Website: bh-photo
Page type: payment
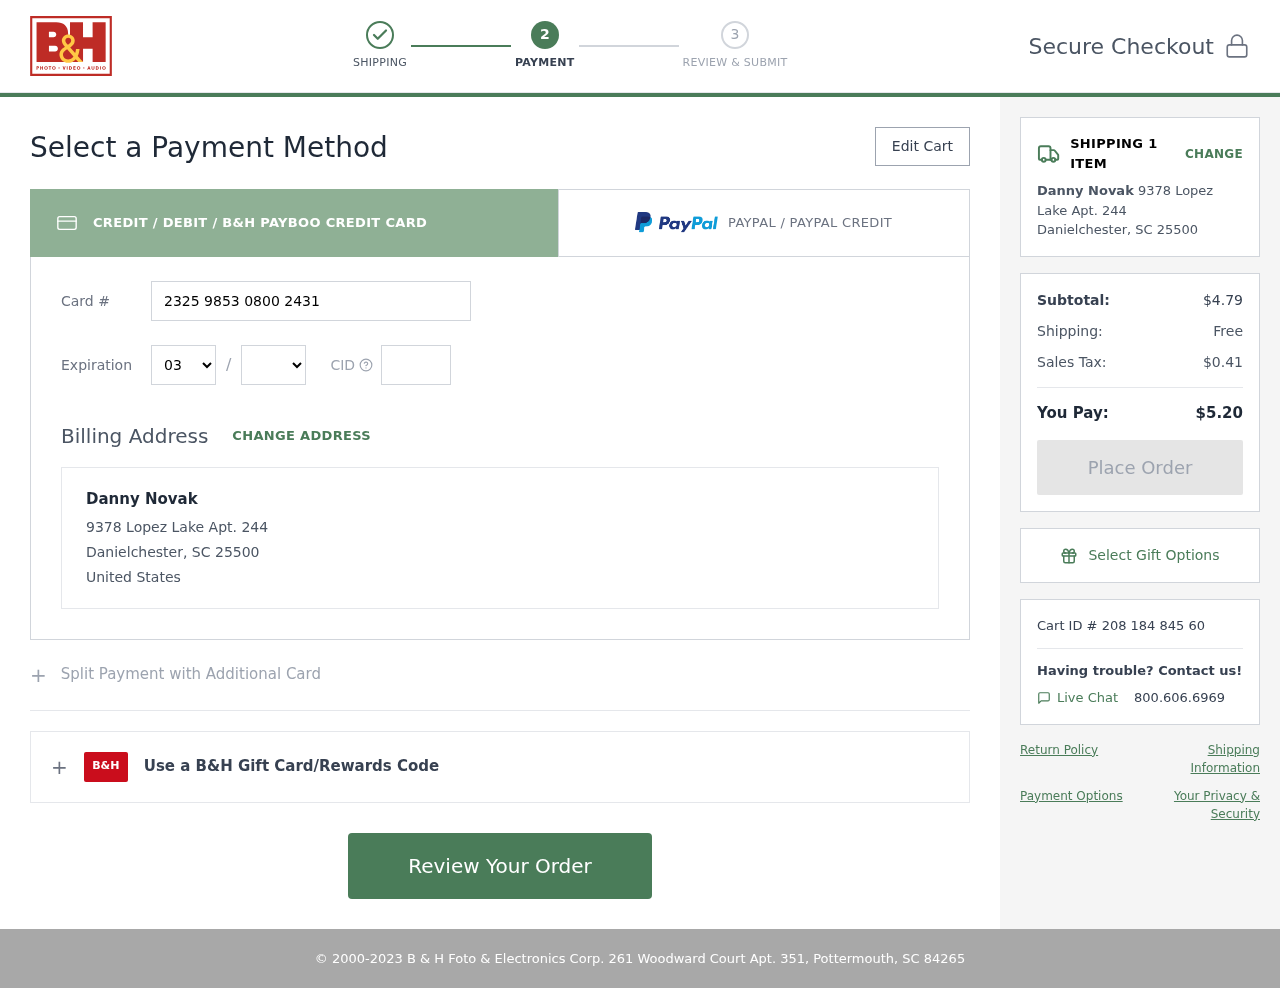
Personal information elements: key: PII_CARD_CVV
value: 597
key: PII_CARD_EXPIRY_MONTH
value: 03
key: PII_CARD_EXPIRY_YEAR
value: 27
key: PII_CARD_NUMBER
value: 2325 9853 0800 2431
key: PII_CITY_STATE_ZIP
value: Danielchester, SC 25500
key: PII_COUNTRY
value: United States
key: PII_FULLNAME
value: Danny Novak
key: PII_STREET
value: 9378 Lopez Lake Apt. 244
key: PII_FULLNAME2
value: Danny Novak
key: PII_CITY
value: Danielchester
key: PII_STATE_ABBR
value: SC
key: PII_POSTCODE
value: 25500
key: PII_POSTCODE_FULL
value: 25500
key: PII_CITY_STATE
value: Danielchester, SC
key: PII_POSTCODE_NUMERIC
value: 25500
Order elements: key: ORDER_NUM_ITEMS
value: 1
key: ORDER_SUBTOTAL
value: $4.79
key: ORDER_SHIPPING_COST
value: Free
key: ORDER_TAX
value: $0.41
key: ORDER_TOTAL
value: $5.20
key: ORDER_ID
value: Cart ID # 208 184 845 60